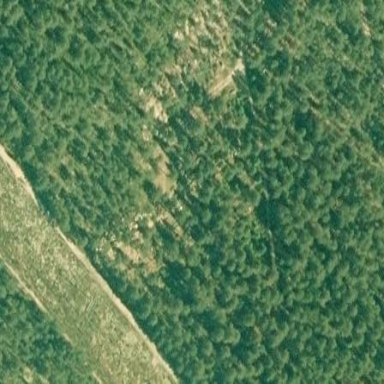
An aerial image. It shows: Cemetery.